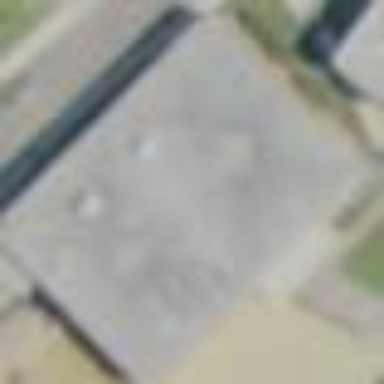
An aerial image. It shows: College building.